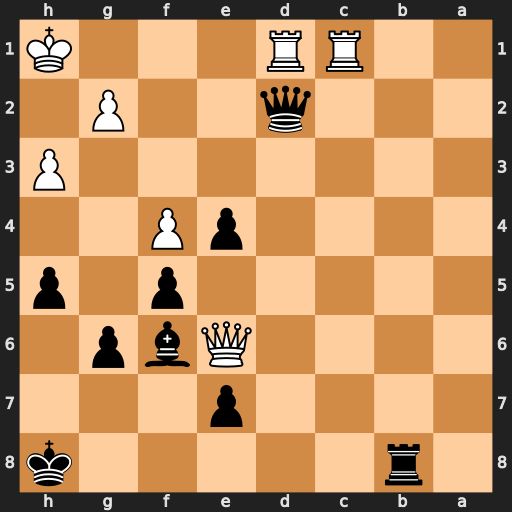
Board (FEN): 1r5k/4p3/4Qbp1/5p1p/4pP2/7P/3q2P1/2RR3K
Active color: b
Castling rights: -
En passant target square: -
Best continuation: Qxf4 Rc8+ Rxc8